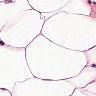
Metastatic tissue present: no